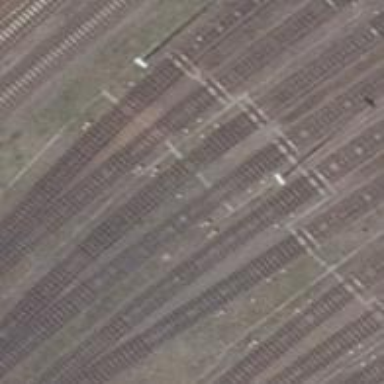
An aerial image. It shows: Rail yard with electrified contact lines for the railway.